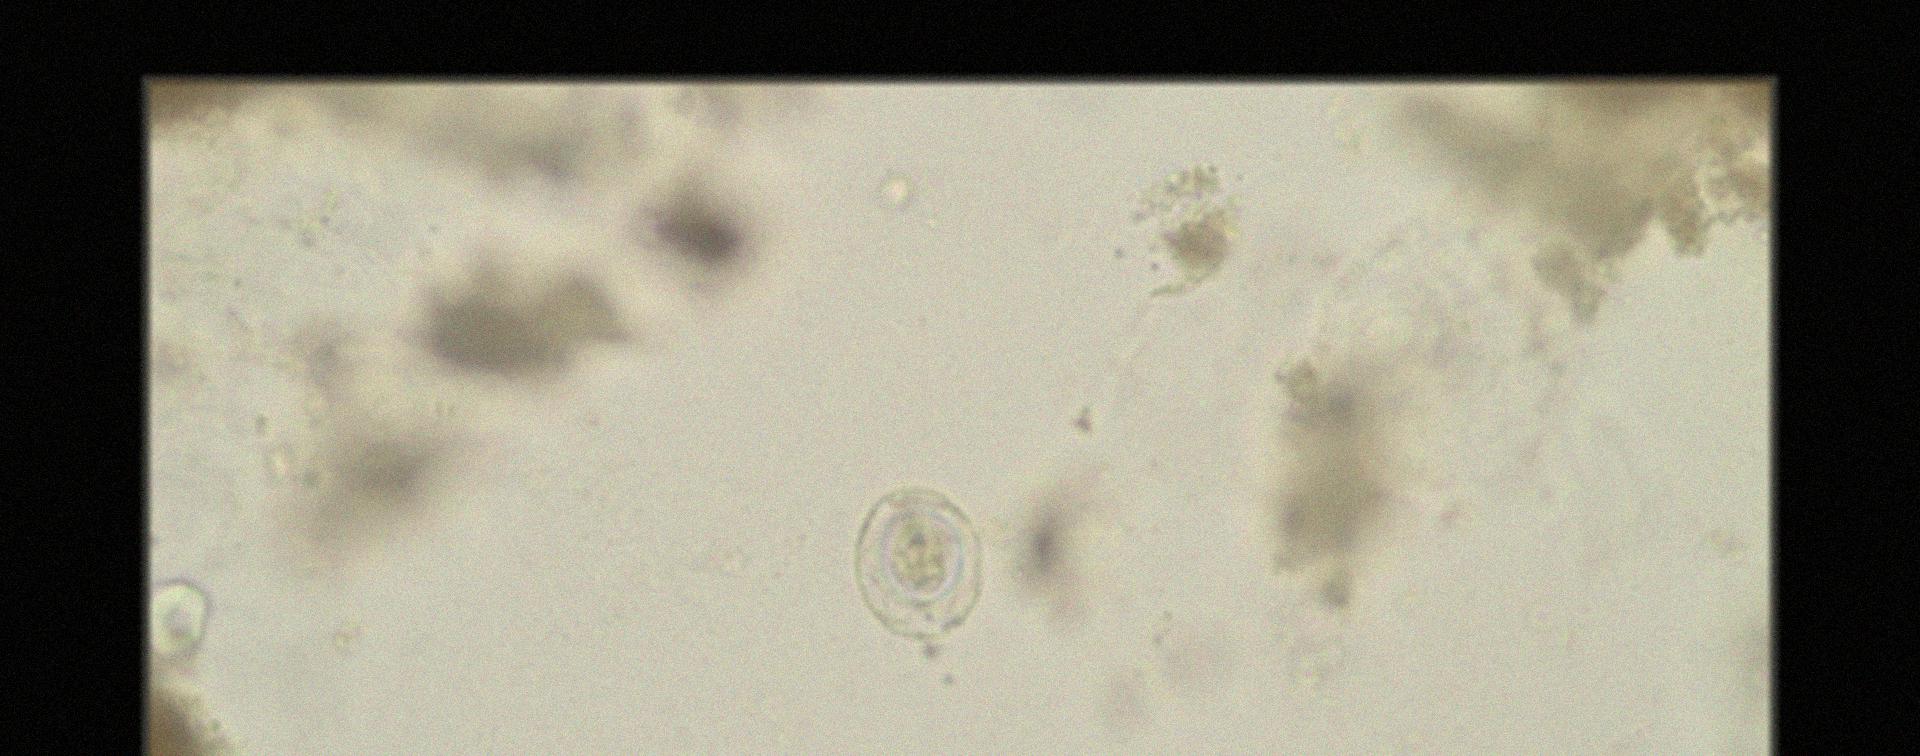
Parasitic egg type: Hymenolepis nana